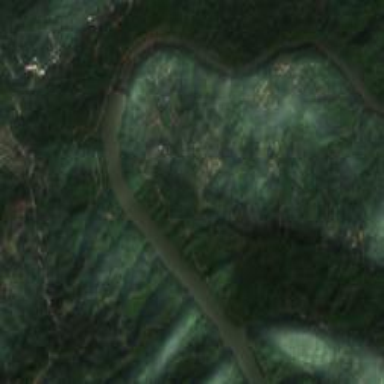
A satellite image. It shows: Beautiful view of river.